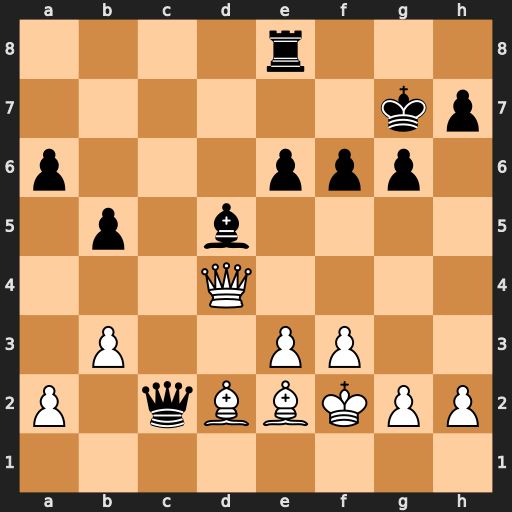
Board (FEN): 4r3/6kp/p3ppp1/1p1b4/3Q4/1P2PP2/P1qBBKPP/8
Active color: w
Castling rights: -
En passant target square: -
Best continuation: e4 Qc7 exd5